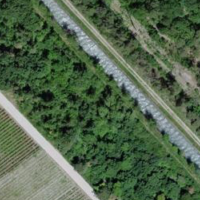
EUNIS habitat code: 40
Species observed at this site:
Berberis vulgaris